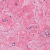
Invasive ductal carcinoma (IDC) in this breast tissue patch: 0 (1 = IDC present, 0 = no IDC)